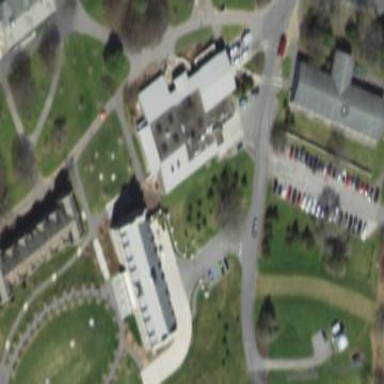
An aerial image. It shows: Community center located within university building.